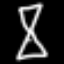
Label: hourglass